Interaction volume radius: 10 \u00c5
Interaction volume height: 15 \u00c5
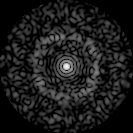
Disorder parameter: 0.8132